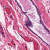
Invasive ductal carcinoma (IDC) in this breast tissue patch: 0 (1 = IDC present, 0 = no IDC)